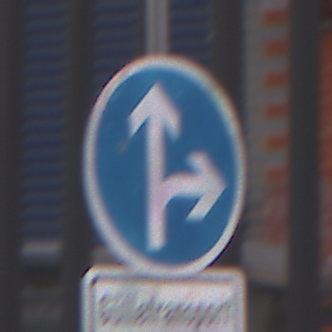
Verkehrszeichen: VorgeschriebeneFahrtrichtungGeradeausOderRechts
Zusatzzeichen unten: BesondereFahrzeugeUndTransportgueter12
Umgebung: Outdoor, Urban
Tageszeit: MorningAfternoon
Wetter: Overcast
Licht: Natural
Jahreszeit: NotSpecified
Kontrast: LowContrast